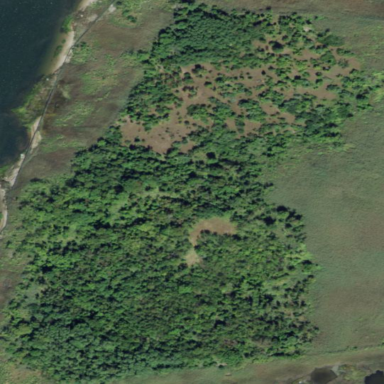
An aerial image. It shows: Swampy wetland area.